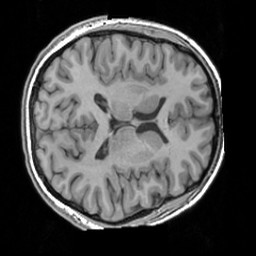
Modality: T1w
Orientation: axial
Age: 21
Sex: female
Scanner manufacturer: siemens
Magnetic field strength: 3 T
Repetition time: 1.63 s
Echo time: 0.00311 s